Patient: sex F, age 38
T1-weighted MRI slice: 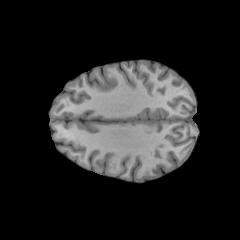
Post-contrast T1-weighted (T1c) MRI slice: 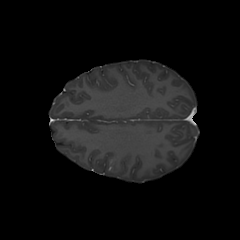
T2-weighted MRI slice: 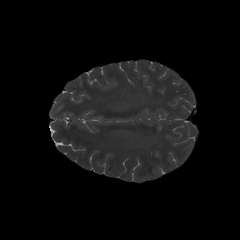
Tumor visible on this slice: no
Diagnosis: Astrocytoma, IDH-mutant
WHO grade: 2